Question: I've just copied one of my previously created pages (where header is shown normally), removed unneeded content and changed it's id:

'''
<div data-role="page" id="page_web" data-add-back-btn="true">
<div data-role="header" data-position="fixed" data-tap-toggle="false">headerheaderheaderheader</div>
<div data-role="content">
content
</div>
<div data-role="footer">
<div data-role="navbar" data-position="fixed" data-tap-toggle="false">
<ul>
<li><a href="#page_home" data-icon="home">Home</a></li>
<li><a href="#page_favorites" data-icon="star">Favorites</a></li>
<li><a href="#page_settings" data-icon="gear">Settings</a></li>
</ul>
</div>
</div>
</div>
'''
page is called like that:
'''
$("#some_button").on("vclick", function ()
{
$.mobile.changePage("#page_web");
});
'''
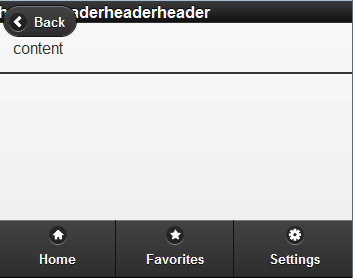
Answer: Header's title should be placed inside 'h1' - 'h6' tag.
'''
<div data-role="header" data-position="fixed" data-tap-toggle="false">
<h1>Header</h1>
</div>
'''